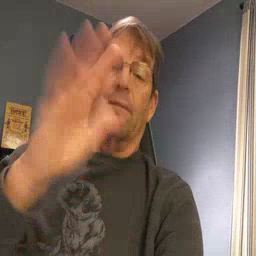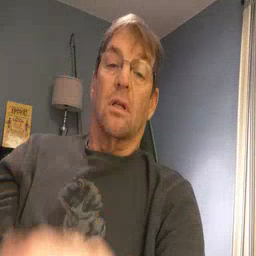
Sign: finish